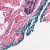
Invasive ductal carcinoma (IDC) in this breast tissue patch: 0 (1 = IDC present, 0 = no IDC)